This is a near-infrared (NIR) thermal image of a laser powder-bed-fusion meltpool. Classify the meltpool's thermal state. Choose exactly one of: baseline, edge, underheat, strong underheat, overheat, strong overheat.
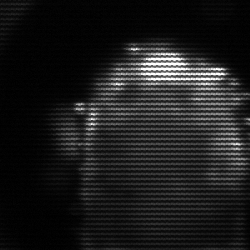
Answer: baseline